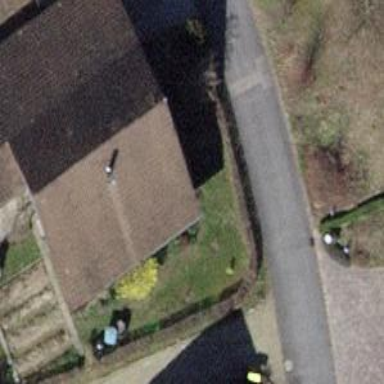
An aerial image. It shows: Detached building with gabled roof.